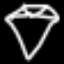
Label: diamond